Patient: sex F, age 19
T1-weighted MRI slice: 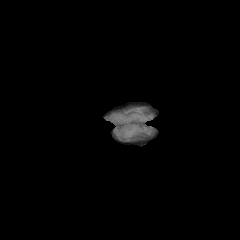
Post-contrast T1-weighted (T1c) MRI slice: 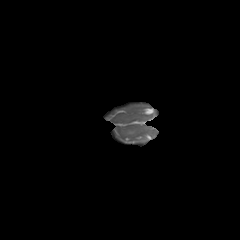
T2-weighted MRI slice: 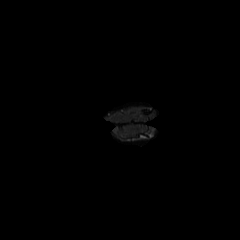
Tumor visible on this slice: no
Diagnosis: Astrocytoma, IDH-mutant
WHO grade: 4